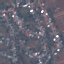
Land use / land cover class: Residential